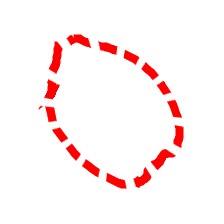
Shape: circle